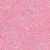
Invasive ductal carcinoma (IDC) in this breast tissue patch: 0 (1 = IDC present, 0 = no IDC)